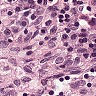
Metastatic tissue present: no